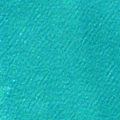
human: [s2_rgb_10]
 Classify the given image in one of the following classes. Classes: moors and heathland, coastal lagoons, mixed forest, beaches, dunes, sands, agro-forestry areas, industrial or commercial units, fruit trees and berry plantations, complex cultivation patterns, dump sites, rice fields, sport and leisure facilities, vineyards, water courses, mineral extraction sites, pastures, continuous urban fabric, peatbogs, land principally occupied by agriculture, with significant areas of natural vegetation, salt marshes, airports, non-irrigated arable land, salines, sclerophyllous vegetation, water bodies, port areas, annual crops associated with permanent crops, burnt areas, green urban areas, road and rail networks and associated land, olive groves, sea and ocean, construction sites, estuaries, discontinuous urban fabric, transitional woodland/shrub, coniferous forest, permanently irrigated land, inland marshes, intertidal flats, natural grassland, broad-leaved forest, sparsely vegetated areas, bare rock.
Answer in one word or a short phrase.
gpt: sea and ocean